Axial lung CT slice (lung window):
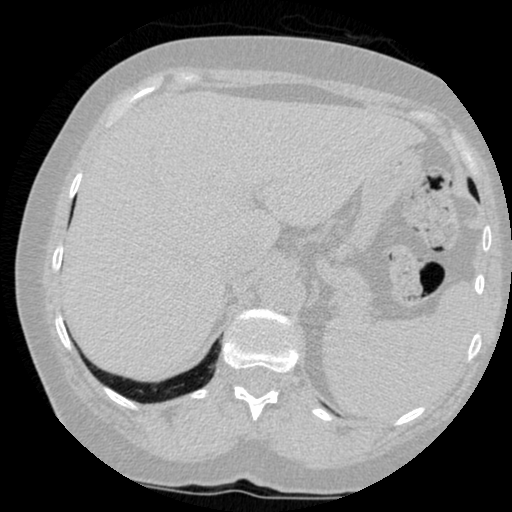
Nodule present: no